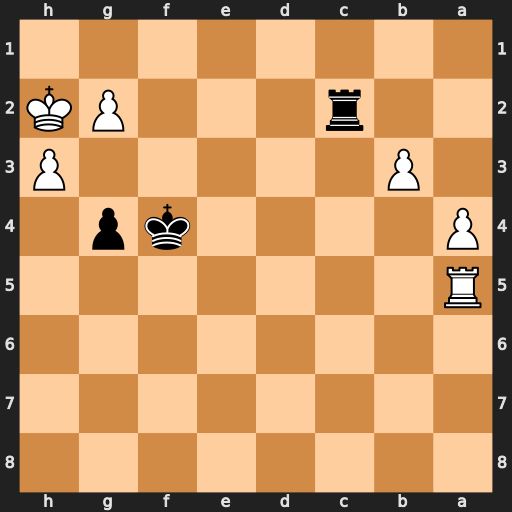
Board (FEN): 8/8/8/R7/P4kp1/1P5P/2r3PK/8
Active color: b
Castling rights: -
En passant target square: -
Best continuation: g3+ Kg1 Rc1#